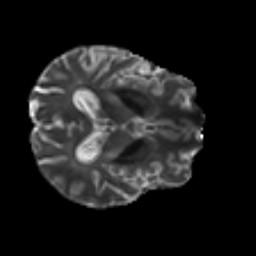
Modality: T2w
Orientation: axial
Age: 46
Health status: ill
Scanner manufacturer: philips
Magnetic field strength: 3 T
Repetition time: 9 s
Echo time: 0.127 s